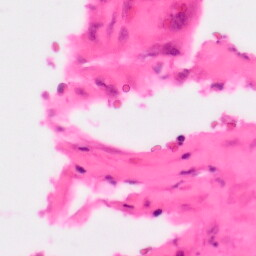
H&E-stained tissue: Colon